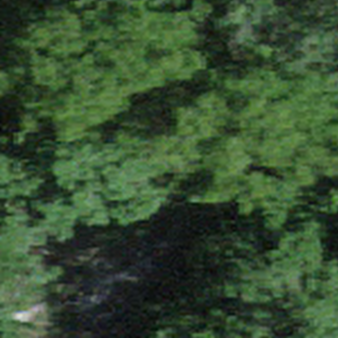
Label: other